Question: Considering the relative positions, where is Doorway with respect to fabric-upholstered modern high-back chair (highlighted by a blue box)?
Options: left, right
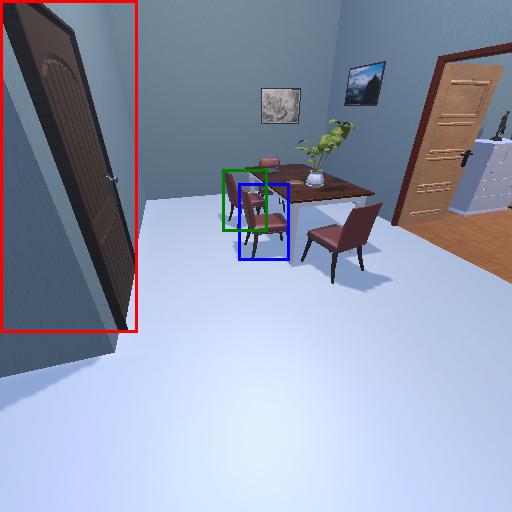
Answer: left